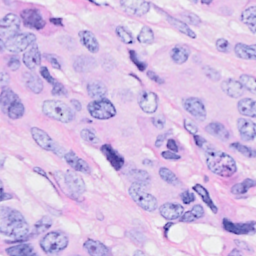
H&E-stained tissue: Breast